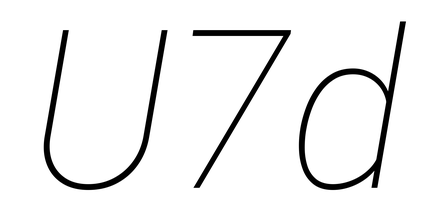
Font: Roboto-Italic_Thin_Italic